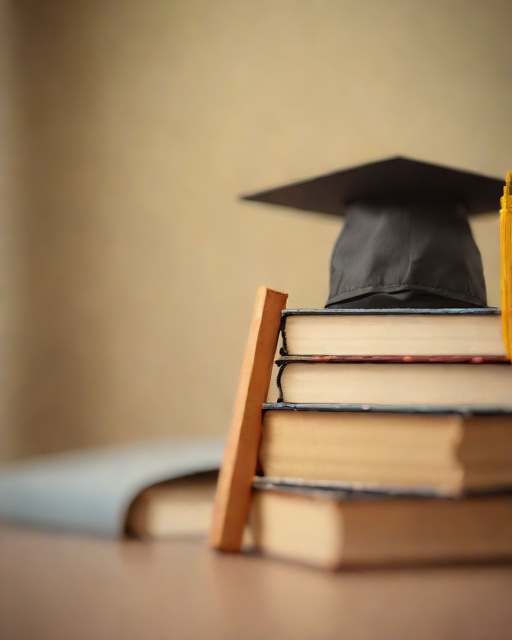
Category: Graduation